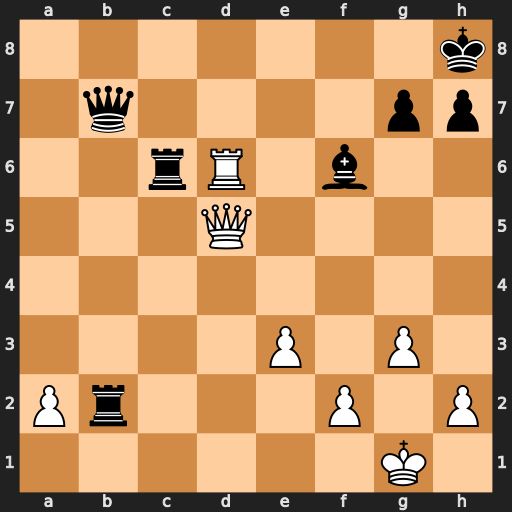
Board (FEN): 7k/1q4pp/2rR1b2/3Q4/8/4P1P1/Pr3P1P/6K1
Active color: w
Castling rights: -
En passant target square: -
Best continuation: Rd8+ Bxd8 Qxd8#